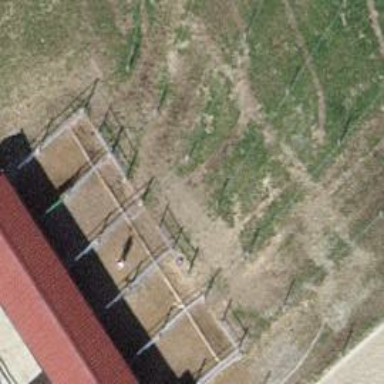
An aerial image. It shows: Fence is in the image.